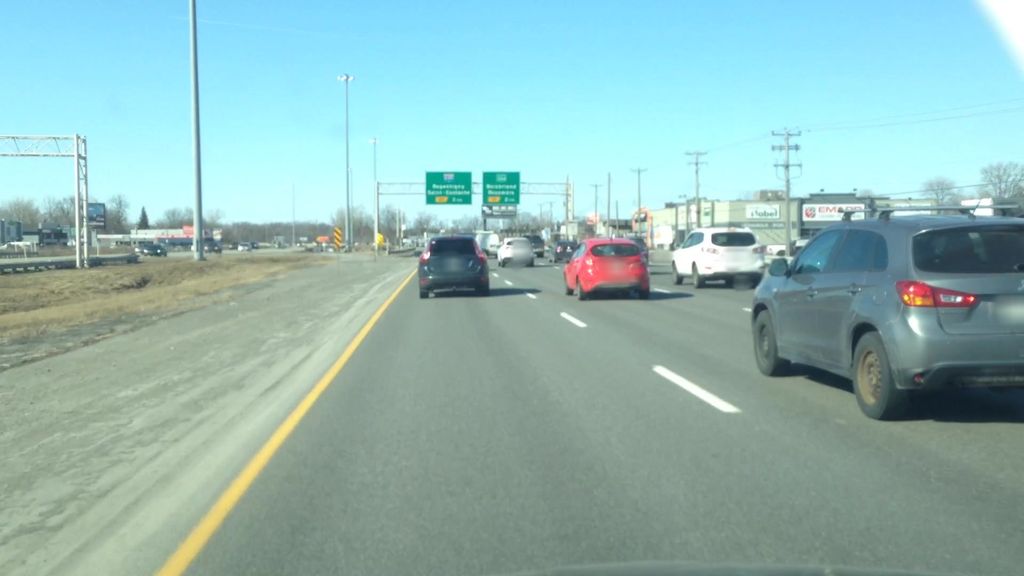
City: montreal